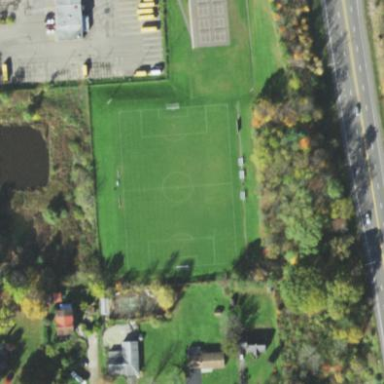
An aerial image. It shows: Soccer pitch for leisure land activities.